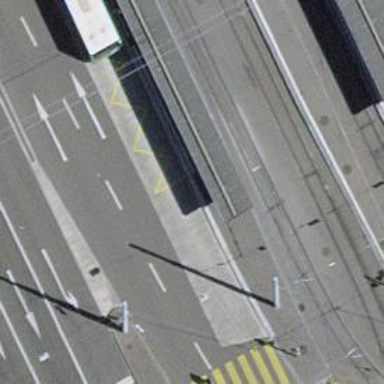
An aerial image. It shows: Tram stop with stop position for public transport.